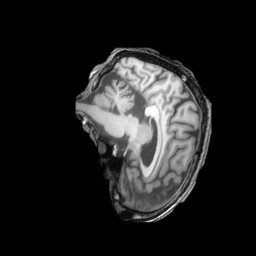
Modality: T1w
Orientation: sagittal
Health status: ill
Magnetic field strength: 3 T